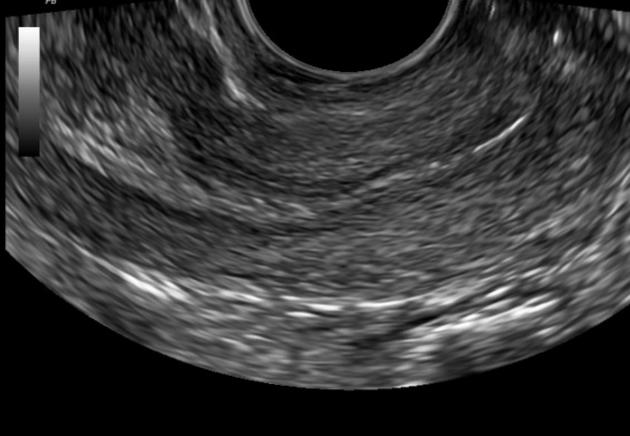
Label: notinfected